Question: Input:
Table T of length N (N <= 10000) containing 32-bit integers. Each integer denotes length and direction of consecutive edge of polygon on a square grid (every vertex has integer coordinates). If integer is positive, it means edge goes up or right. If integer is negative, edge goes down or left. Edges are perpendicular to its neighbors. Edges do not intersect nor overlap with each other. Vertices do not overlap with each other.
Examplary input T:
2, -3, -1, 1, -1, 2
Represents two polygons (it doesn't matter which one we will choose):

Arrows denote
first edge corresponding to the first 2 in T.
Output:
Integer denoting surface area of given polygon. For exemplary input, the output should be 5.
Desired time complexity: O(N)
Desired memory complexity (not counting input): O(1)
Can you present such algorithm and rationale behind it?
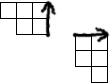
Answer: Algorithm:
'''
int area(int[] T) {
int area = 0;
int x = 0;
for (int i = 0; i < T.length; i += 2) {
x += t[i];
area += x * t[i + 1];
}
return Math.abs(area);
}
'''
Description:
Our polygon is closed in a big rectangle. Based on this we are counting areas of small rectangles which are building our shape - rectangles which are inside polygon as well as rectangles which are outside (with opposite sign).
It doesn't matter from which vertex in polygon we are starting.
In the beginning we need one based line from which we will count vertical (it can be horizontal as well, it doesn't matter) translation of vertices.
We are getting the first number - it will tell us, how much from the based line our first vertex is moved. The second number is translation according to second coordinate. By multiplying this pair we are getting the first rectangle in our sum.
Second rectangle is described by third and fourth point:
- the third number added to the first number is a vertical translation of the vertex- the fourth number is a horizontal translation of the vertex.
Multiplying this points is giving us the second rectangle.
We are continuing to do this for the rest of numbers in table. We are adding areas of rectangles. The result is an absolute value of the sum.